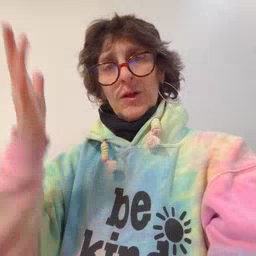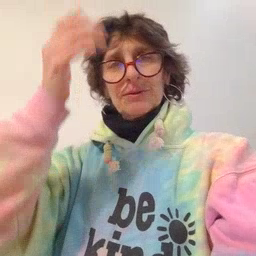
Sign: garbage